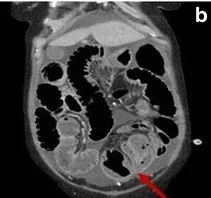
CT abdomen showing closed-loop small bowel obstruction, with multiple transition points (arrows:. With abnormally displaced loops to the left lower pelvis.
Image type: radiology (ct)